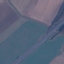
Label: Highway